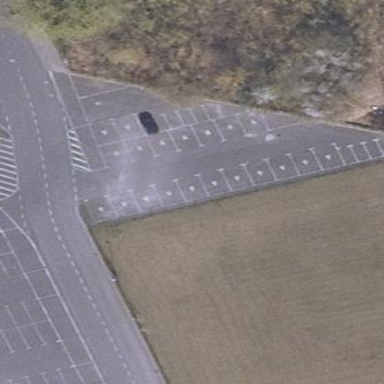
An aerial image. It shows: Parking area with surface.